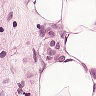
Metastatic tissue present: yes